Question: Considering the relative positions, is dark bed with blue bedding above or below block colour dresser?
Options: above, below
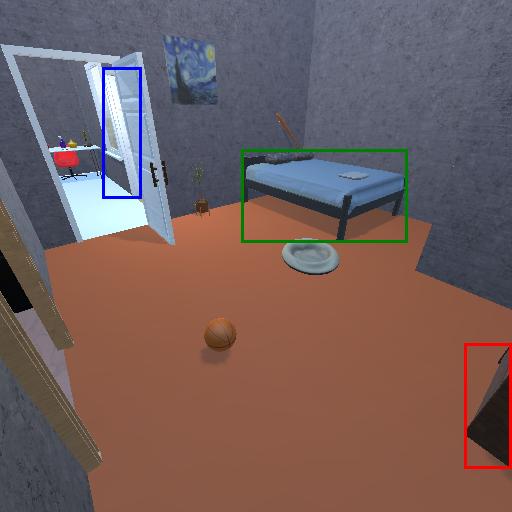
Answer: above